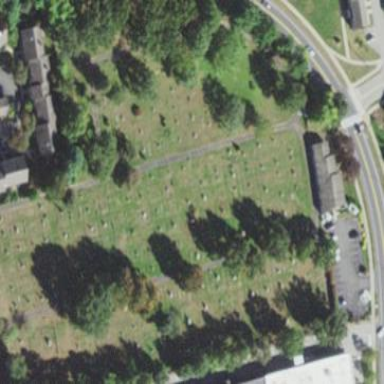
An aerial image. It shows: Cemetery.